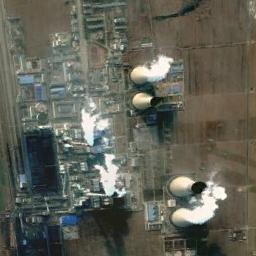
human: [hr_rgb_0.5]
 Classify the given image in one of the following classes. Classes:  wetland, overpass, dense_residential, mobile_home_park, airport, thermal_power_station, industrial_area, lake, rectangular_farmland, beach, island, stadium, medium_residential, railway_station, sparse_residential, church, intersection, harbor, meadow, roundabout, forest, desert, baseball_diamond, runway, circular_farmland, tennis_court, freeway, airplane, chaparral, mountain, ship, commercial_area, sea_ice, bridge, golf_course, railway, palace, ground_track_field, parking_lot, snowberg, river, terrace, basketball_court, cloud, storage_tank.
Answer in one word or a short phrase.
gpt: thermal_power_station